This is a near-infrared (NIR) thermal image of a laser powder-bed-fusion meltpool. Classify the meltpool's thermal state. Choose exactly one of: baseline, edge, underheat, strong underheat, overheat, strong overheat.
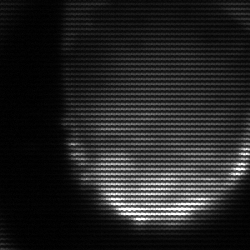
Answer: edge